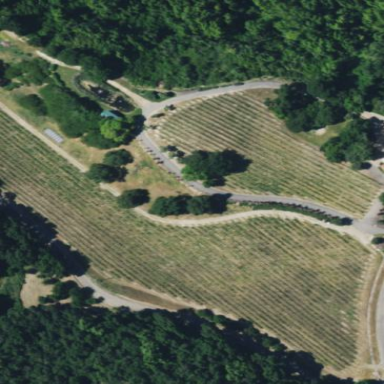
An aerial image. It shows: Vineyard with grape crops.